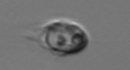
Label: Balanion